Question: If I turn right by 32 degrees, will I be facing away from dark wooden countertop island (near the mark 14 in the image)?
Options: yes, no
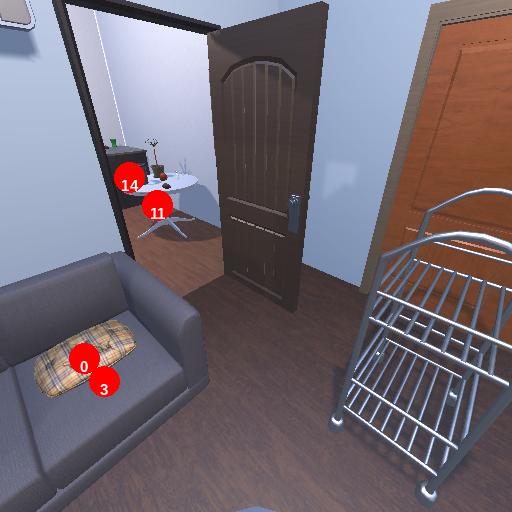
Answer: yes